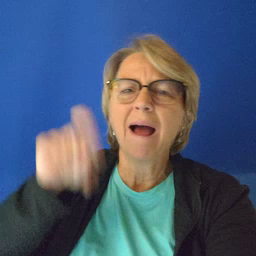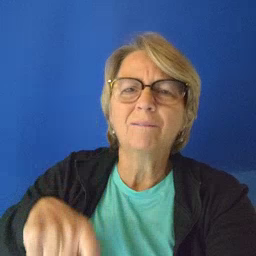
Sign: haveto